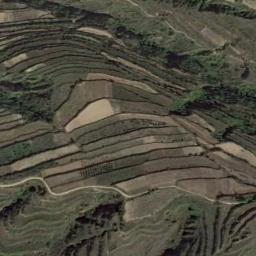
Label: terrace